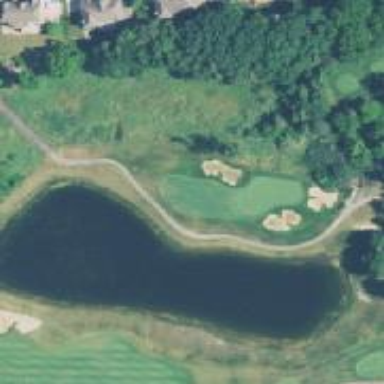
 identified as lateral water hazard in golf course."